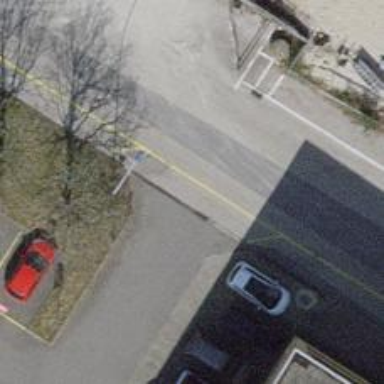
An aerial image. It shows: Unmarked crossing on footway.